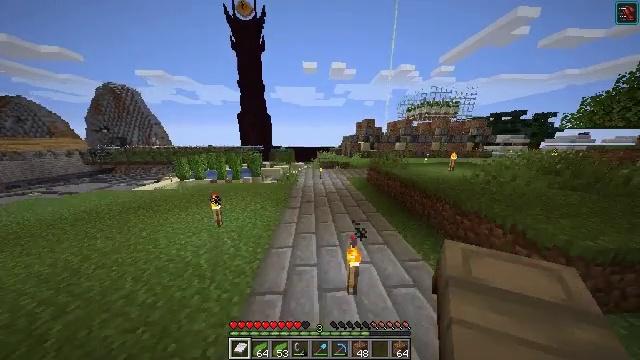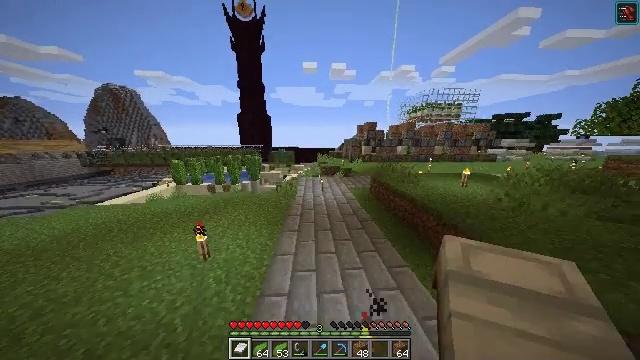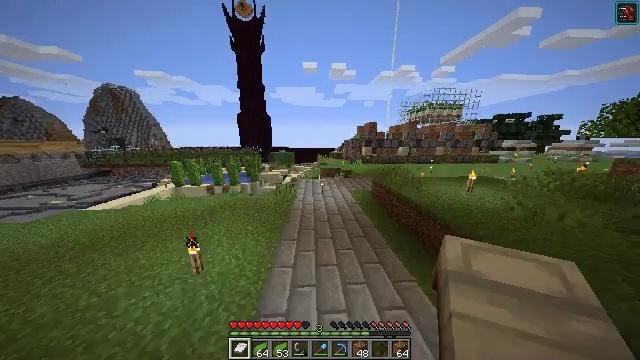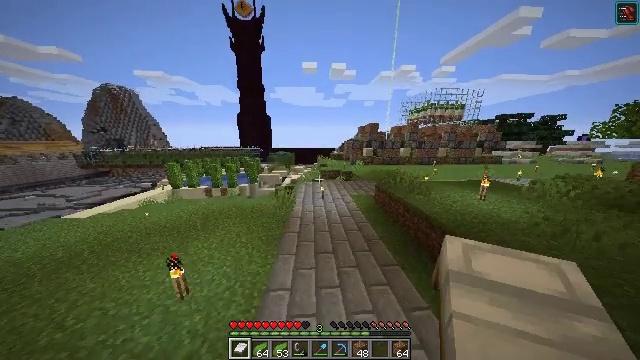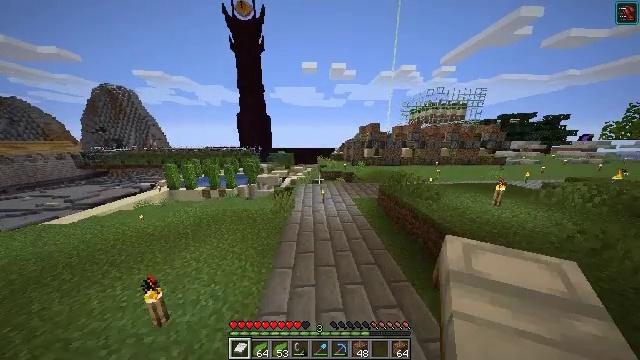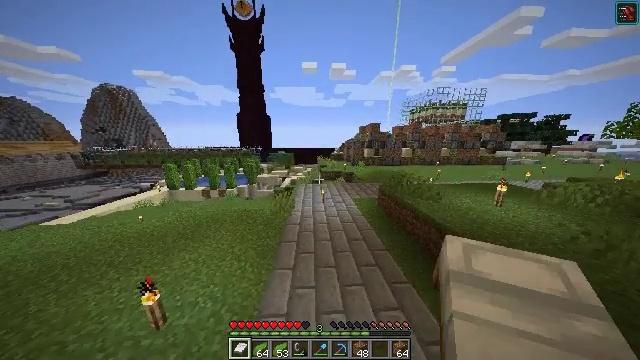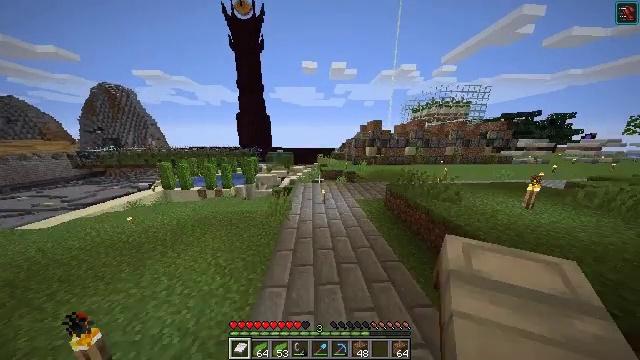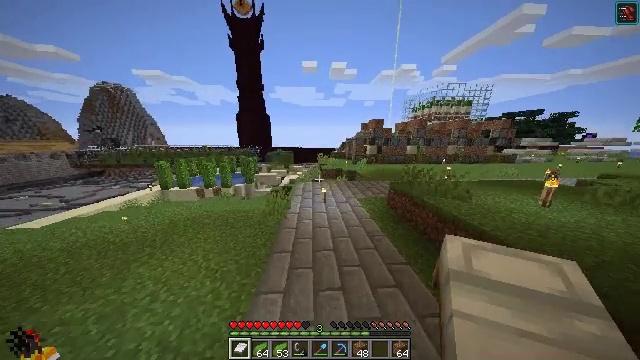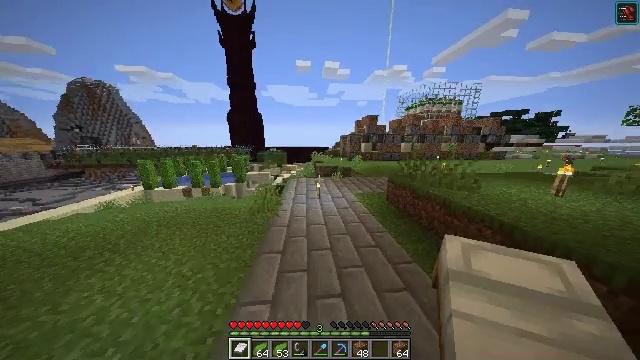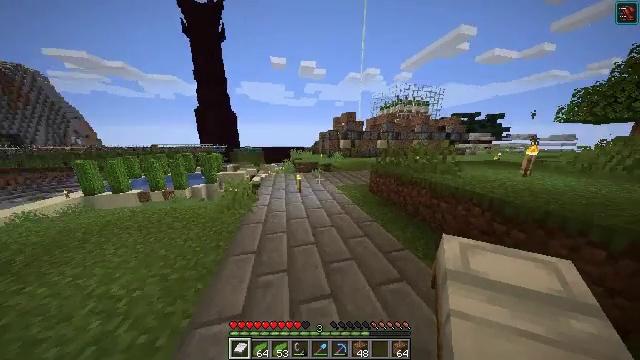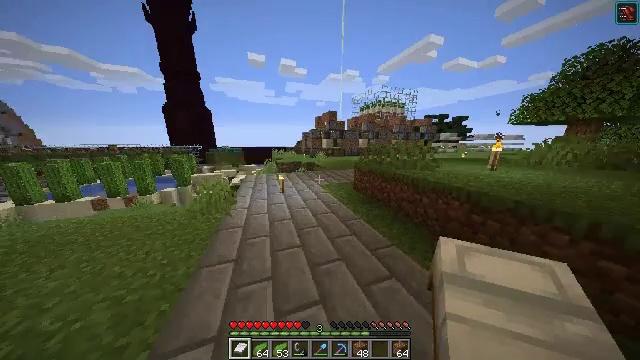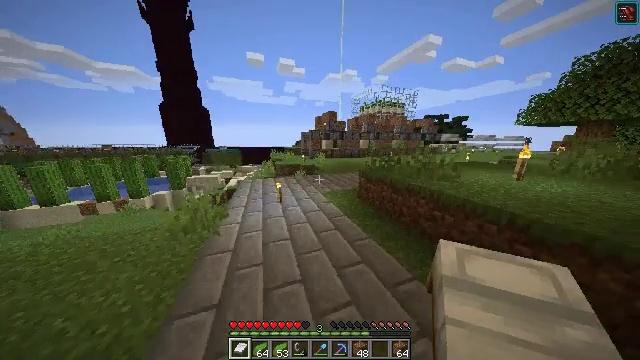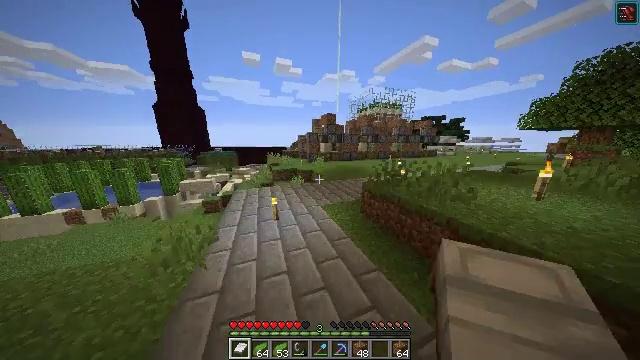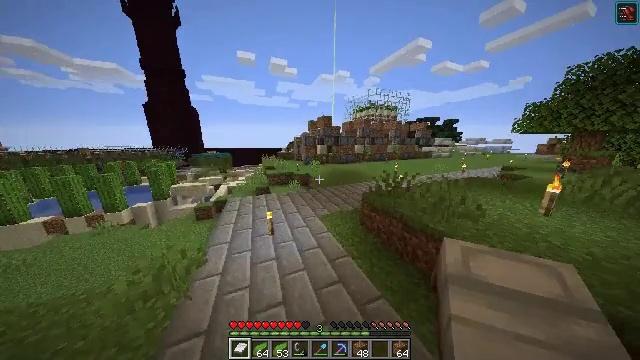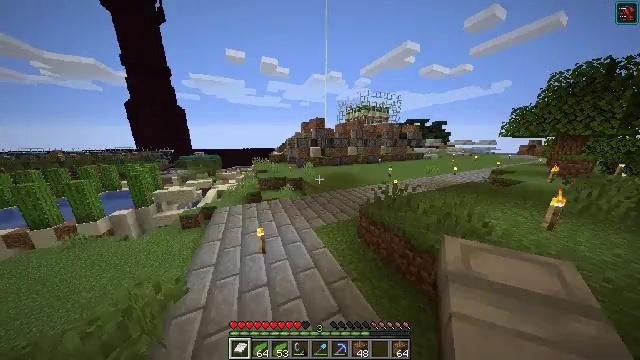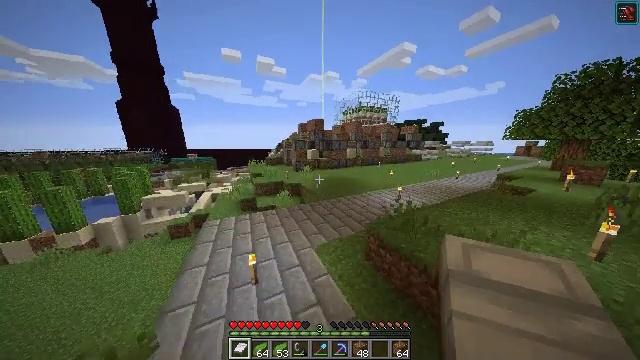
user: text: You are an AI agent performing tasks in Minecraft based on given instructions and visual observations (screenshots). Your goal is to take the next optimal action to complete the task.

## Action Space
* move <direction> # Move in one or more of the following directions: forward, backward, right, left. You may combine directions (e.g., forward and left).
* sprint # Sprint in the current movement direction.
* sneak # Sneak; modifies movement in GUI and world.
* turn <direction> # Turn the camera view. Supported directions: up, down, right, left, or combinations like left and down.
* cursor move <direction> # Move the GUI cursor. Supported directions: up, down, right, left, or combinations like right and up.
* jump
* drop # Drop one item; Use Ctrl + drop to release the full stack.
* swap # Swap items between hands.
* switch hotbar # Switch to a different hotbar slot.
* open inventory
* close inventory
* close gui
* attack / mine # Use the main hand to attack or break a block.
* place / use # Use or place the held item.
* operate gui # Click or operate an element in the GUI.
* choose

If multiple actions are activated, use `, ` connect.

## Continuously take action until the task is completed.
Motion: motion action
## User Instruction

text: Kill the slime.
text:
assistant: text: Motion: move forward, jump
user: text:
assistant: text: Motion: move forward, jump
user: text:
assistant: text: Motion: move forward, jump
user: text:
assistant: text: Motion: move forward, jump
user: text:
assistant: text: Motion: move forward, jump
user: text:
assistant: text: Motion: move forward, jump
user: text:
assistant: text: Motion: move forward, jump
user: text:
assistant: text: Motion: move forward, turn right, jump
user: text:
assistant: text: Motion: move forward, turn right, jump
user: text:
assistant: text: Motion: move forward, turn right, jump
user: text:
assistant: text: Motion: move forward, jump
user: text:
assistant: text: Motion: move forward, jump
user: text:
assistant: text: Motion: move forward, turn right, jump
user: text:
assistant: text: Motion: move forward, turn right, jump
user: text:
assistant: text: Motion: move forward, turn right, jump
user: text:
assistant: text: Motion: move forward, jump
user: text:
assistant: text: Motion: move forward, jump
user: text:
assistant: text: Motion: move forward, turn right, jump
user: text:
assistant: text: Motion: move forward, turn right, jump
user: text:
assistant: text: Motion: move forward, turn right, jump
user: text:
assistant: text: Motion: move forward, jump
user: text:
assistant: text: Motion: move forward, jump
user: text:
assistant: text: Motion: move forward, jump
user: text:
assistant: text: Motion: move forward, jump
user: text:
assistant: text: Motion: move forward, jump
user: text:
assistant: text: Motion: move forward, jump
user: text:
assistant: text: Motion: move forward, jump
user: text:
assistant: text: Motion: move forward, jump
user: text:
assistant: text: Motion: move forward, jump
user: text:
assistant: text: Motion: move forward, jump